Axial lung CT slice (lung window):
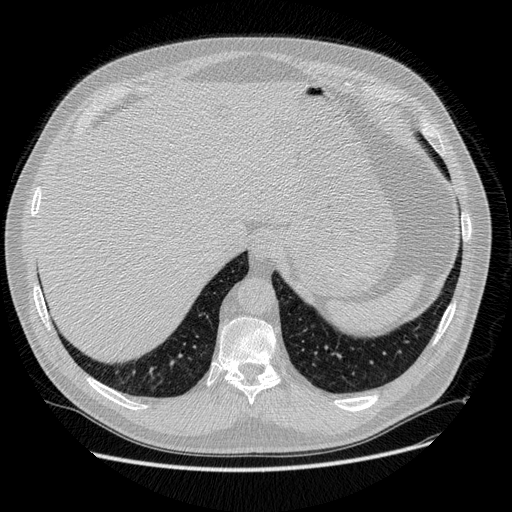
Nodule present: no